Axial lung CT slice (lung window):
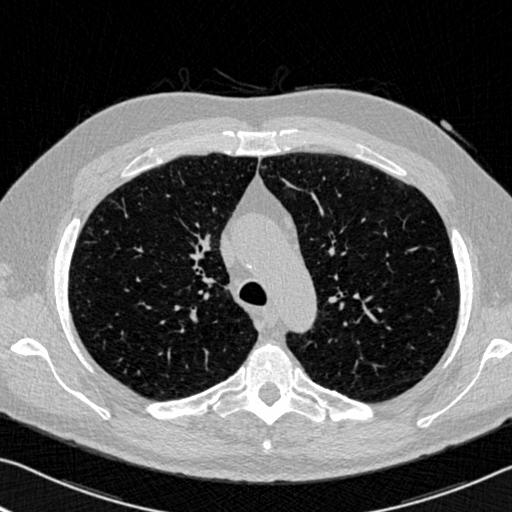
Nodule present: no